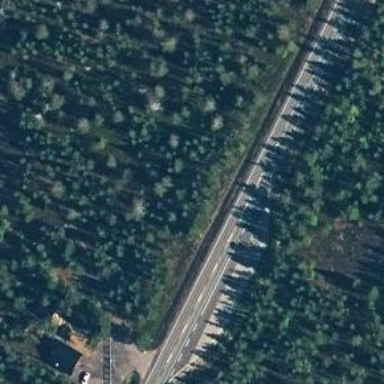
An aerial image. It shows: Rest area along the road.